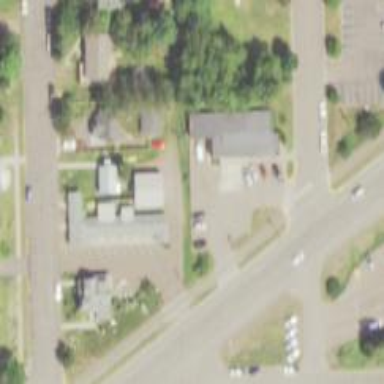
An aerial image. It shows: Post office.